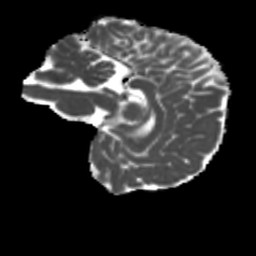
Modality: MD
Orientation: sagittal
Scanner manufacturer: siemens
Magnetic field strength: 3 T
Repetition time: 4 s
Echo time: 0.0594 s